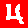
Digit: 4